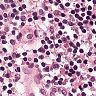
Metastatic tissue present: no